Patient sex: M
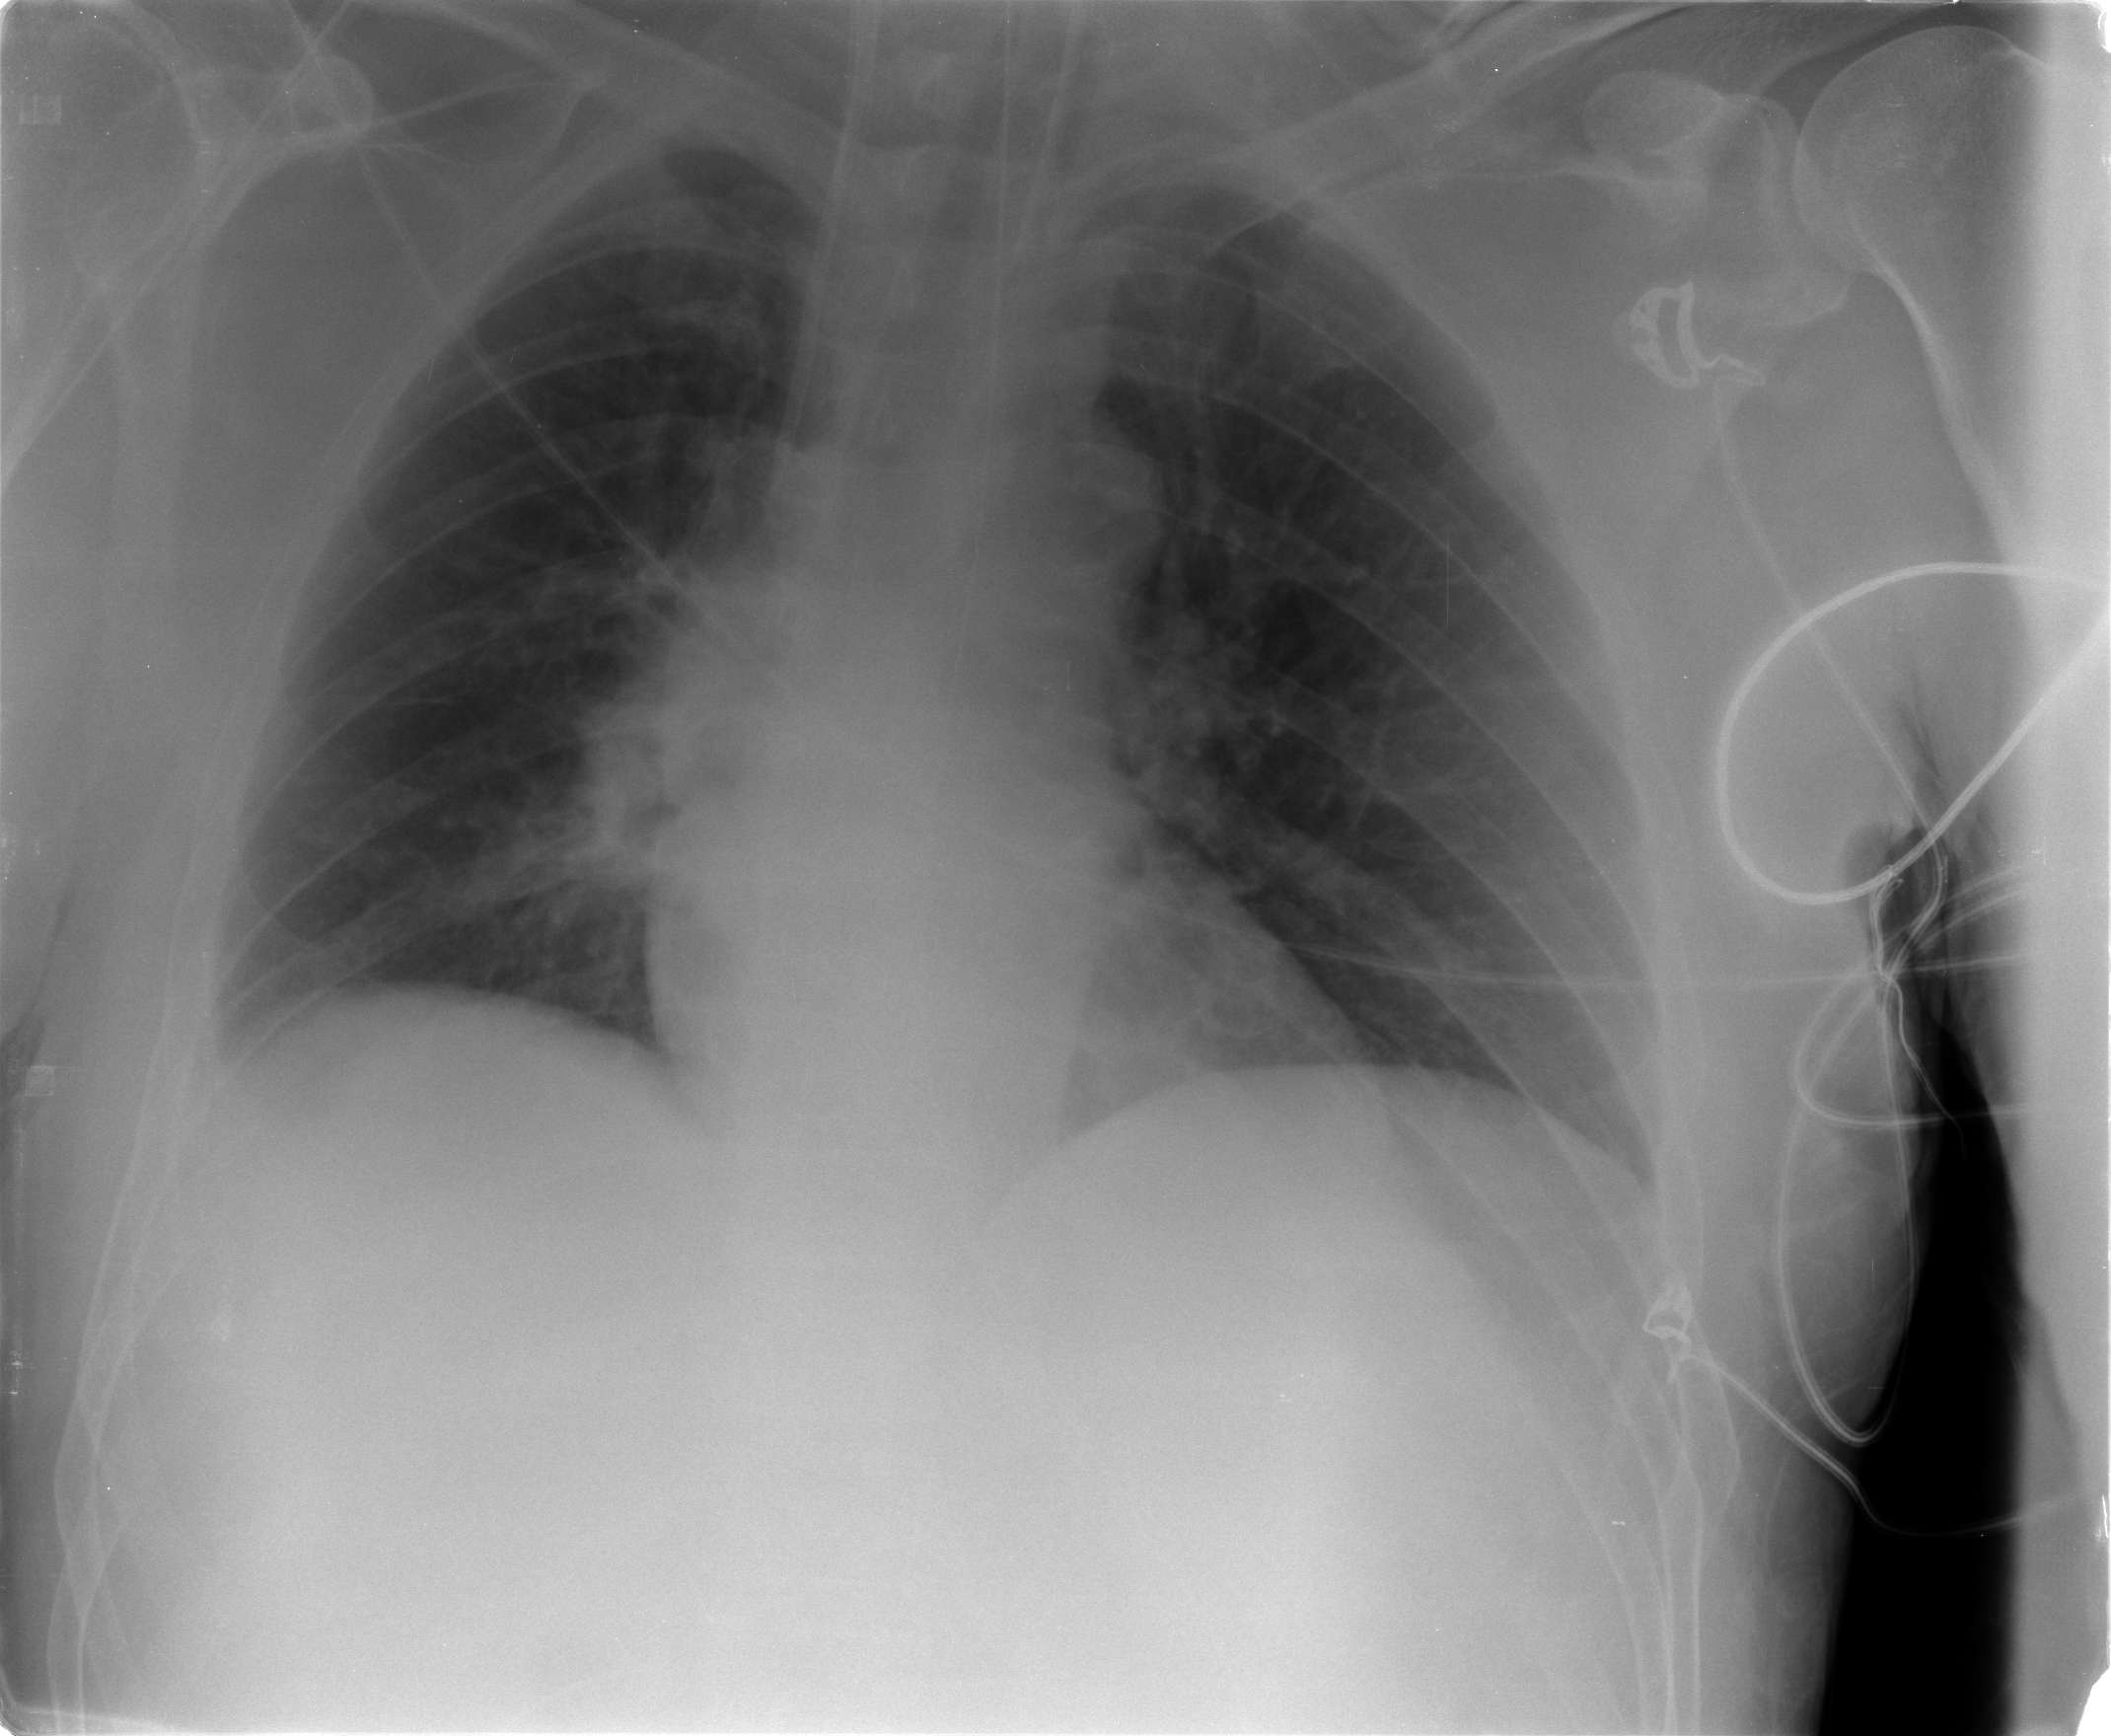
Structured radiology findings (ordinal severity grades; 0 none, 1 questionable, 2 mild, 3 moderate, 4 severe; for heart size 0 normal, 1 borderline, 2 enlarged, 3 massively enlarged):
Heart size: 0
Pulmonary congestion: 0
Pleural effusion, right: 0
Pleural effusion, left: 0
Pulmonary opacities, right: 0
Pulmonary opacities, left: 0
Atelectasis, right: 2
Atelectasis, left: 0